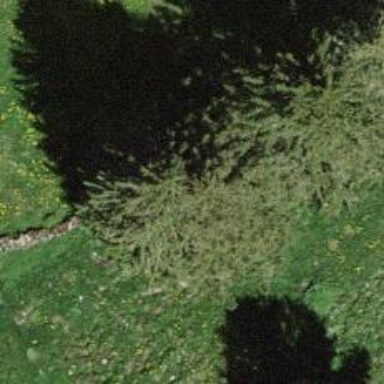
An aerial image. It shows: Needle-leaved tree in its natural environment.